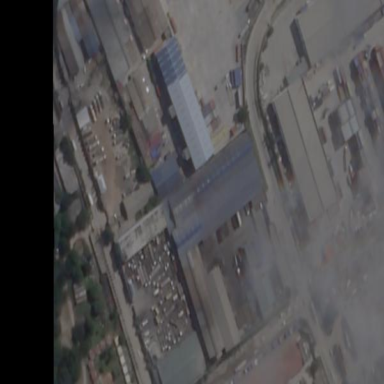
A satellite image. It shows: Industrial building.